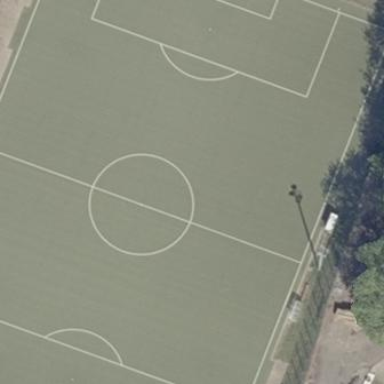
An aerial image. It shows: Artificial turf soccer pitch for leisure sport activities.